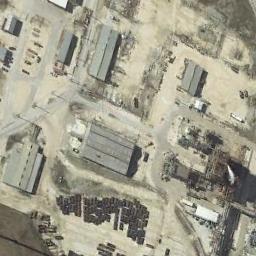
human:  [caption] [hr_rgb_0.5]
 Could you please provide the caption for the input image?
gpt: The industrial area has lots of industrial equipment and some workshops of different sizes .

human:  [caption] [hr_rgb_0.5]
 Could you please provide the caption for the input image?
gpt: A lot of houses are in industrial area .

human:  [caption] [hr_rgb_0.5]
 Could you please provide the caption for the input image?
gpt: Neatly planned factory buildings and roads in an industrial area with large parking lots .

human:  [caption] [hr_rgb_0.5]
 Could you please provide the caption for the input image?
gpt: There are few houses in the industrial area .

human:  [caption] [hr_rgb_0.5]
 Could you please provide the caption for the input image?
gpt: There are some gray buildings and many black containers on the industrial area .